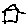
Label: house